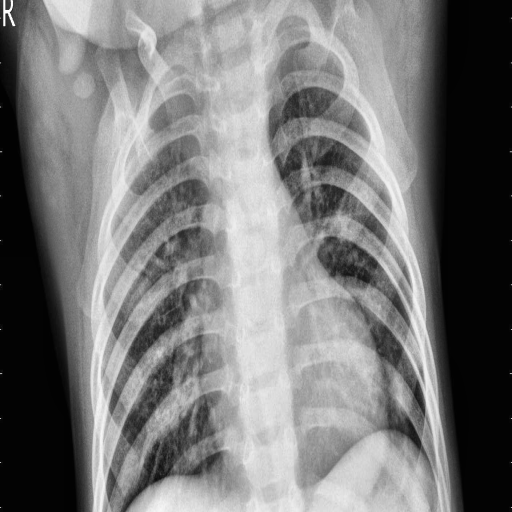
Finding: PNEUMONIA